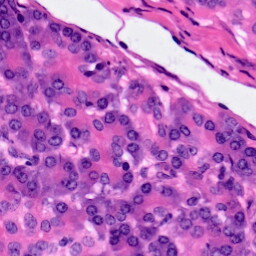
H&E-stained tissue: Pancreatic